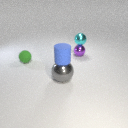
small purple metal sphere behind small green rubber sphere